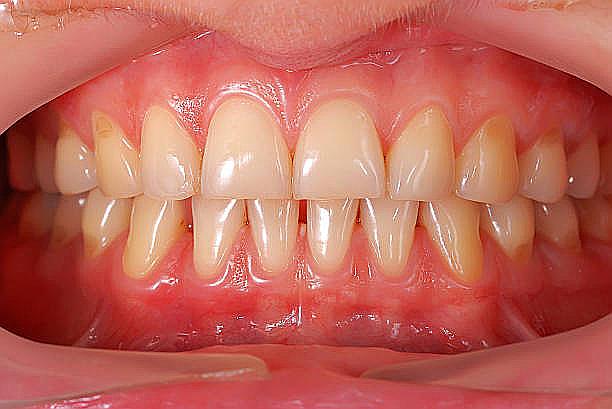
Condition: Gingivitis